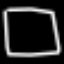
Label: square